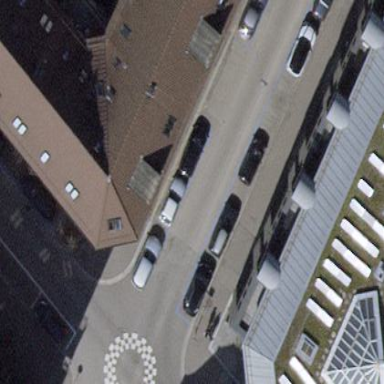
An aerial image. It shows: Parking lane area.